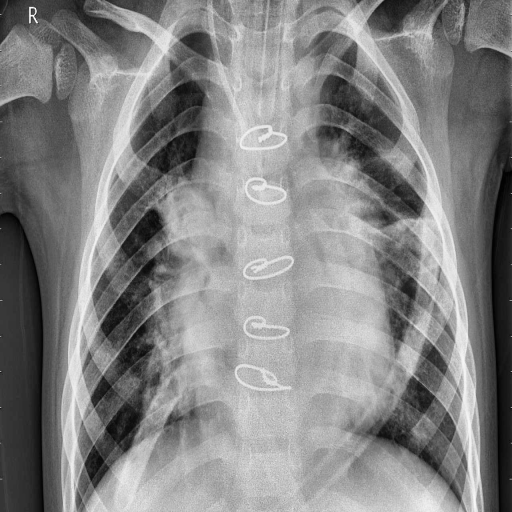
Finding: PNEUMONIA